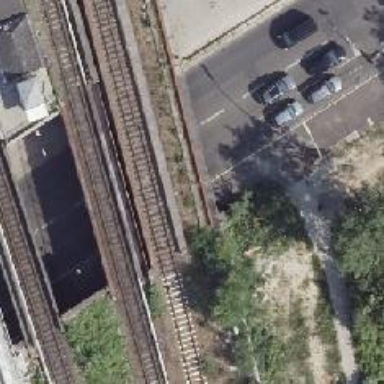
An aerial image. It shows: Contact line indicates electrification.